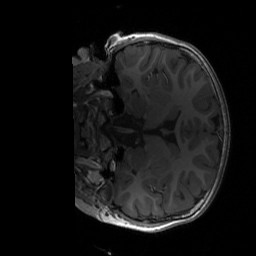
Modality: T1w
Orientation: coronal
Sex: female
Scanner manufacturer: siemens
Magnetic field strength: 3 T
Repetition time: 1.9 s
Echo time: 0.00243 s